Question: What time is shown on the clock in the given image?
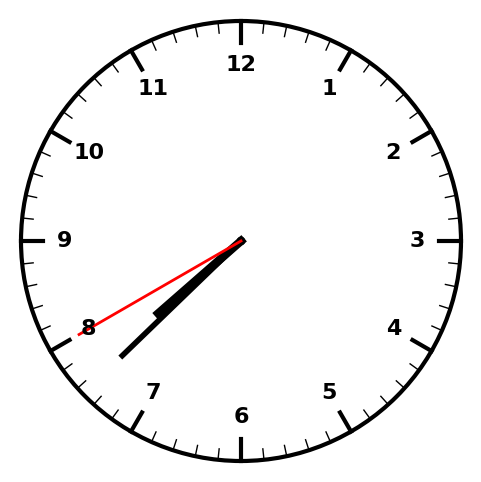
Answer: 07:37:40